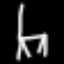
Label: chair